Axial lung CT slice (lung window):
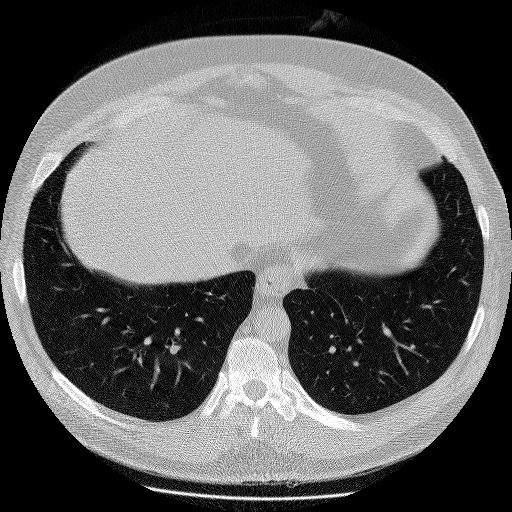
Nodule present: no